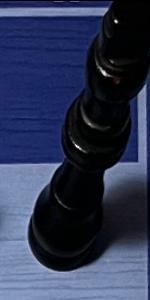
Label: King_Black